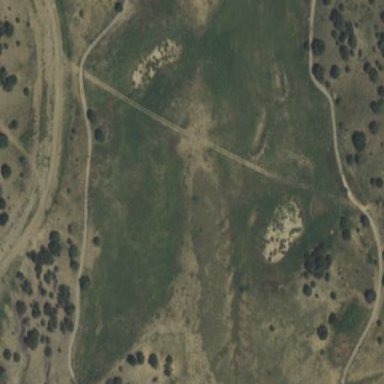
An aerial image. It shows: Rough area in golf course.